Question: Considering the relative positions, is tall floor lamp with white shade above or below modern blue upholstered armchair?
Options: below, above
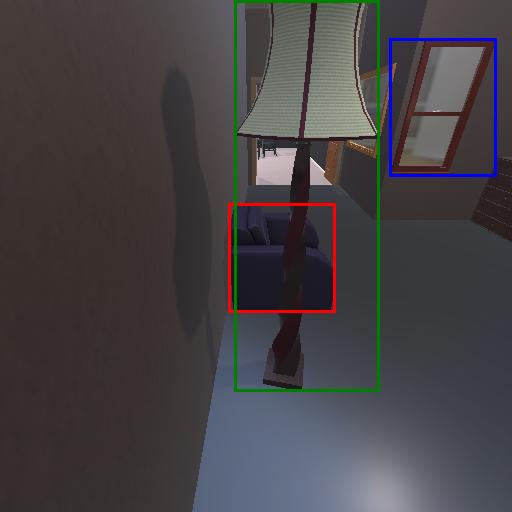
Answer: below